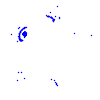
Particle: electron